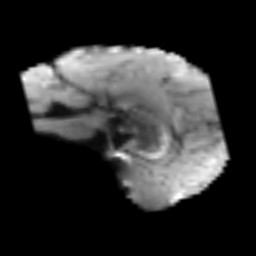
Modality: T2w
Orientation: sagittal
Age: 67
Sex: male
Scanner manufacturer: siemens
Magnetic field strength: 3 T
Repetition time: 3.2 s
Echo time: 0.081 s